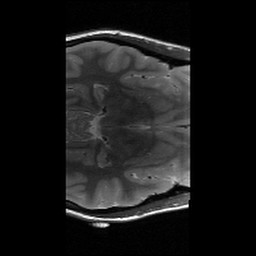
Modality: T2w
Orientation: axial
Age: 23
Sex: female
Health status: healthy
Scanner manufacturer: siemens
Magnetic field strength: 3 T
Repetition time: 6 s
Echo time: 0.064 s